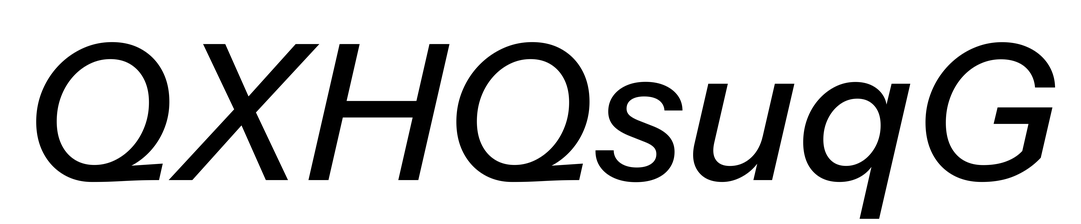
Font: InstrumentSans-Italic_Medium_Italic